Platform: macOS
Application: Chrome
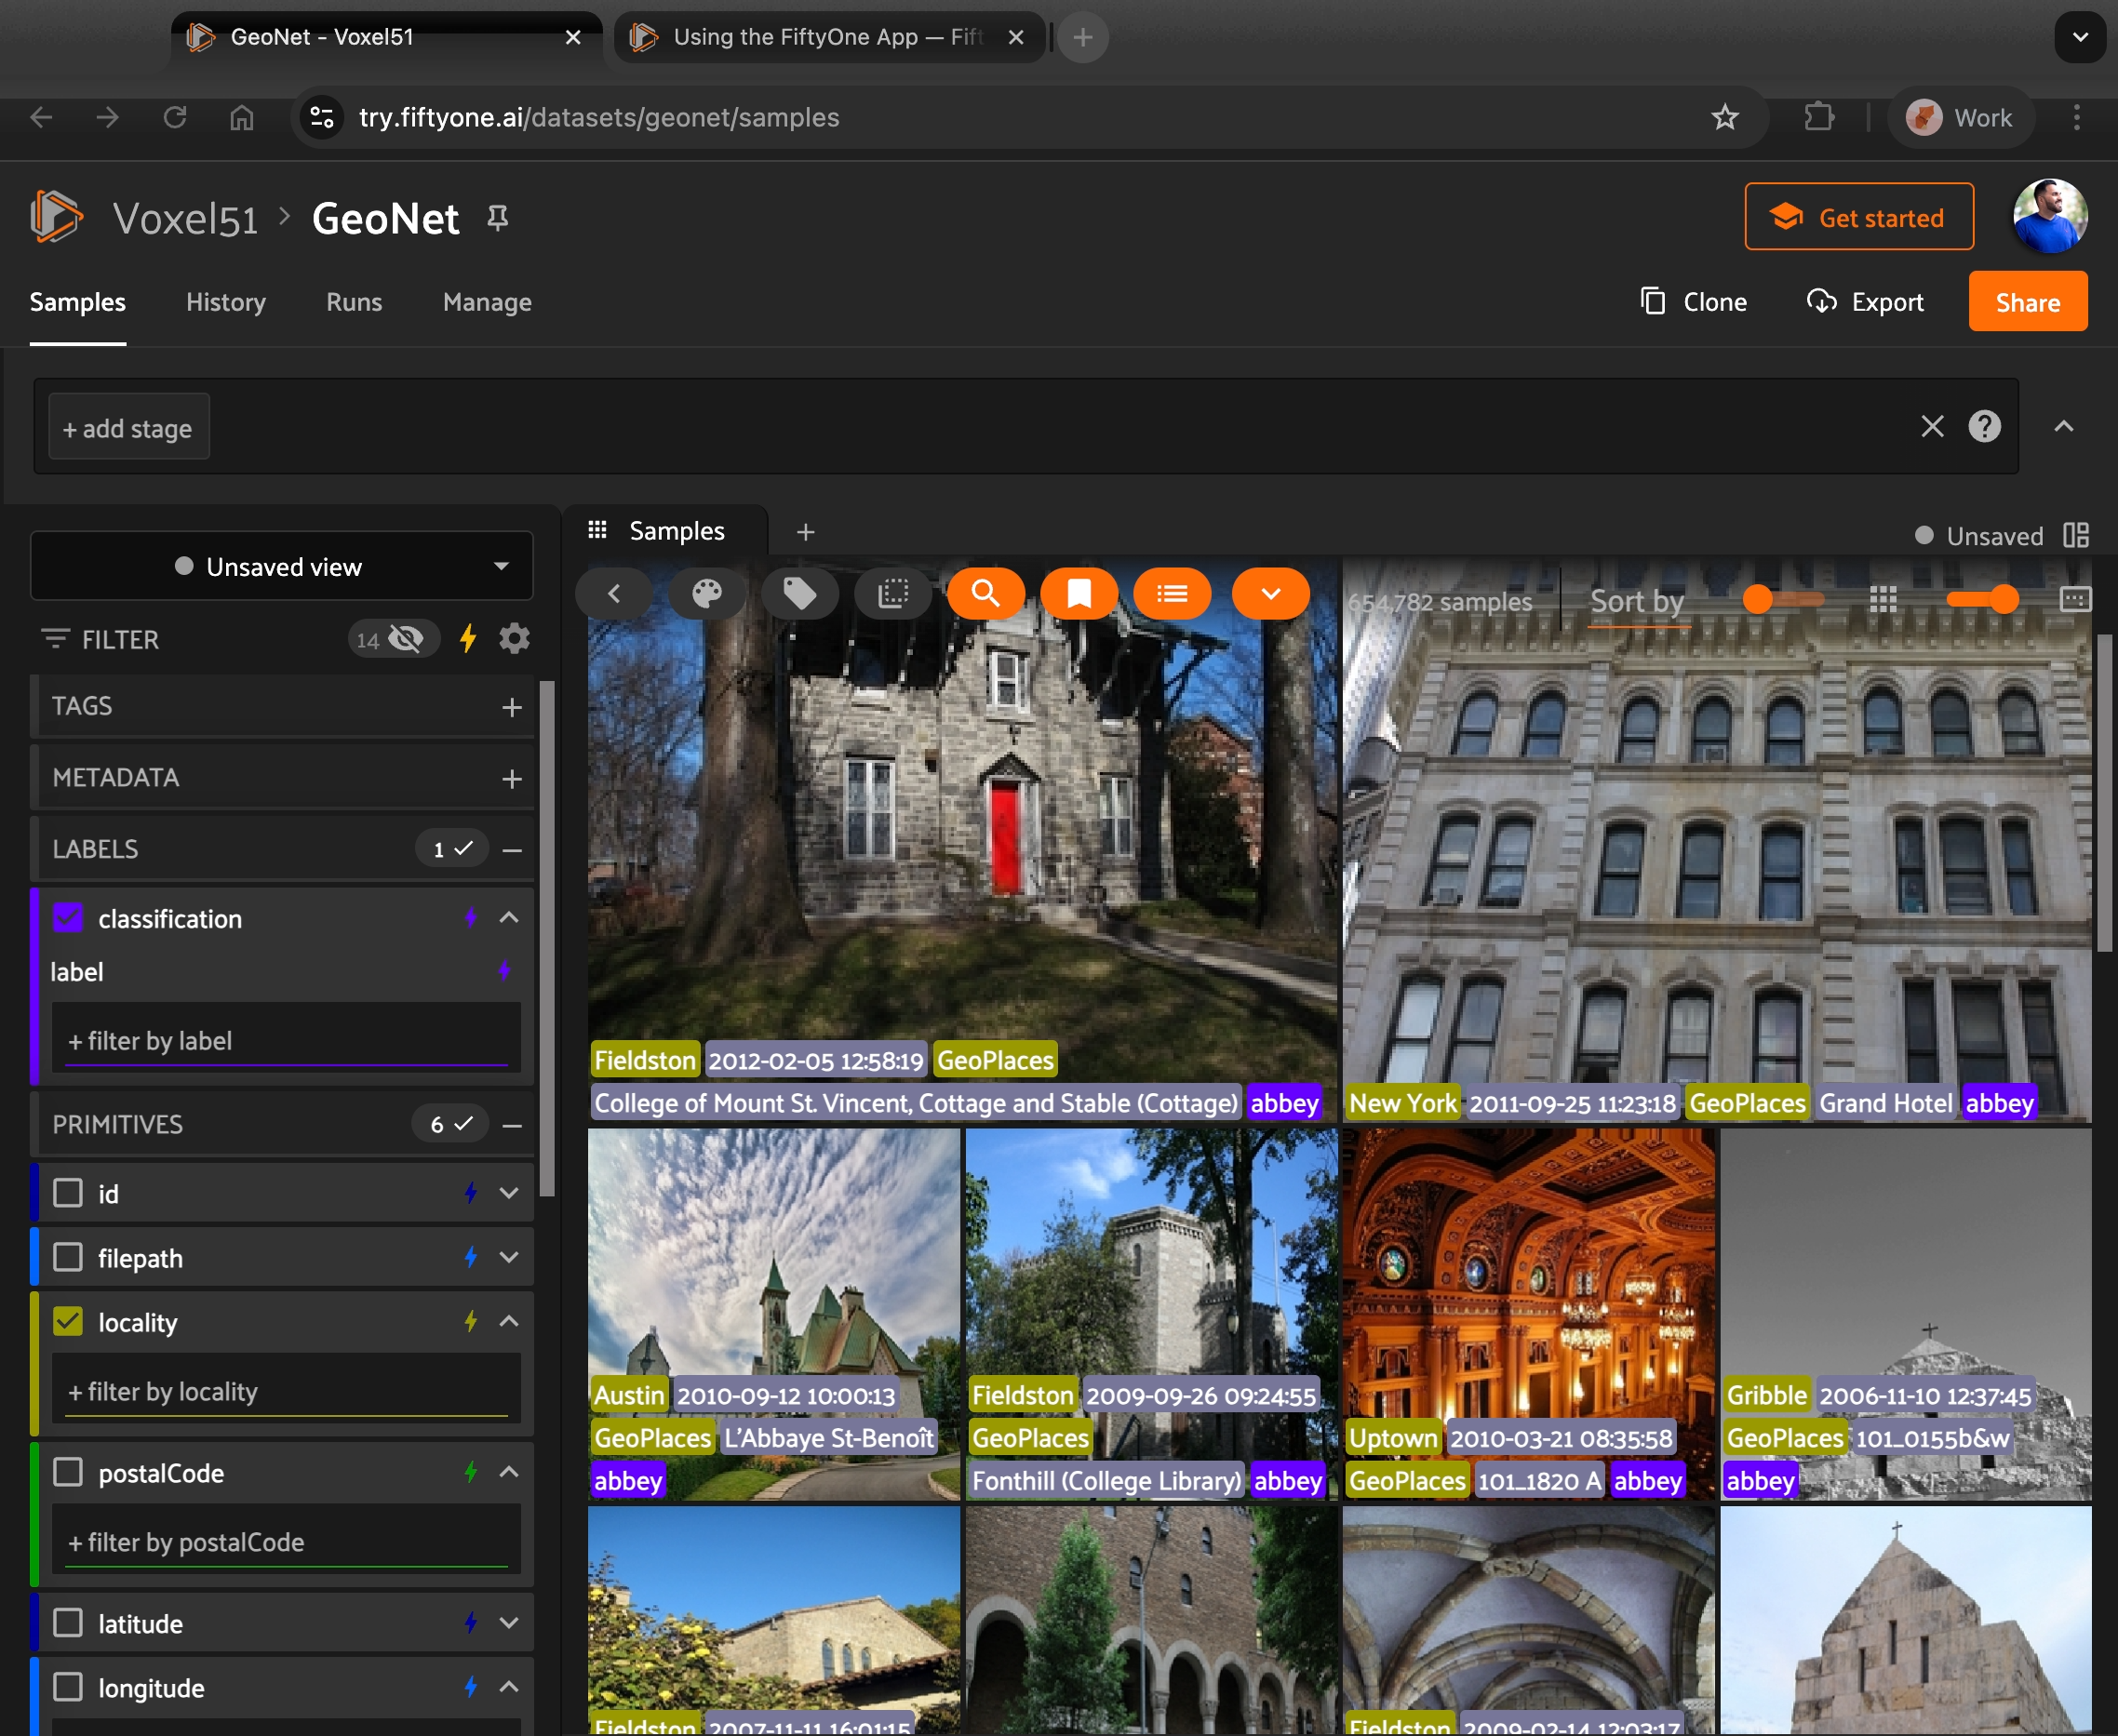
task_description: Filter samples to those with the label ATM
action_type: type
element_info: Text Input

task_description: How many fields are hidden from view?
action_type: hover
element_info: Icon

task_description: Clear all the labels shown on the samples in the samples panel
action_type: click
element_info: Icon

task_description: Show the postalCode on the samples in the samples panel
action_type: click
element_info: Checkbox

task_description: Filter locality to 100 Mile House
action_type: type
element_info: Text Input

task_description: Filter postal code to 95823
action_type: type
element_info: Text Input

task_description: Open the color settings
action_type: click
element_info: Icon

task_description: Convert the current filters to a View Stage
action_type: click
element_info: Icon

task_description: What locality is this image from?
action_type: hover
element_info: Icon

task_description: What class does this image belong to?
action_type: hover
element_info: Icon

task_description: Display the latitude on the image in the samples panel
action_type: click
element_info: Checkbox

task_description: Display the longitude on the image in the samples panel
action_type: click
element_info: Checkbox